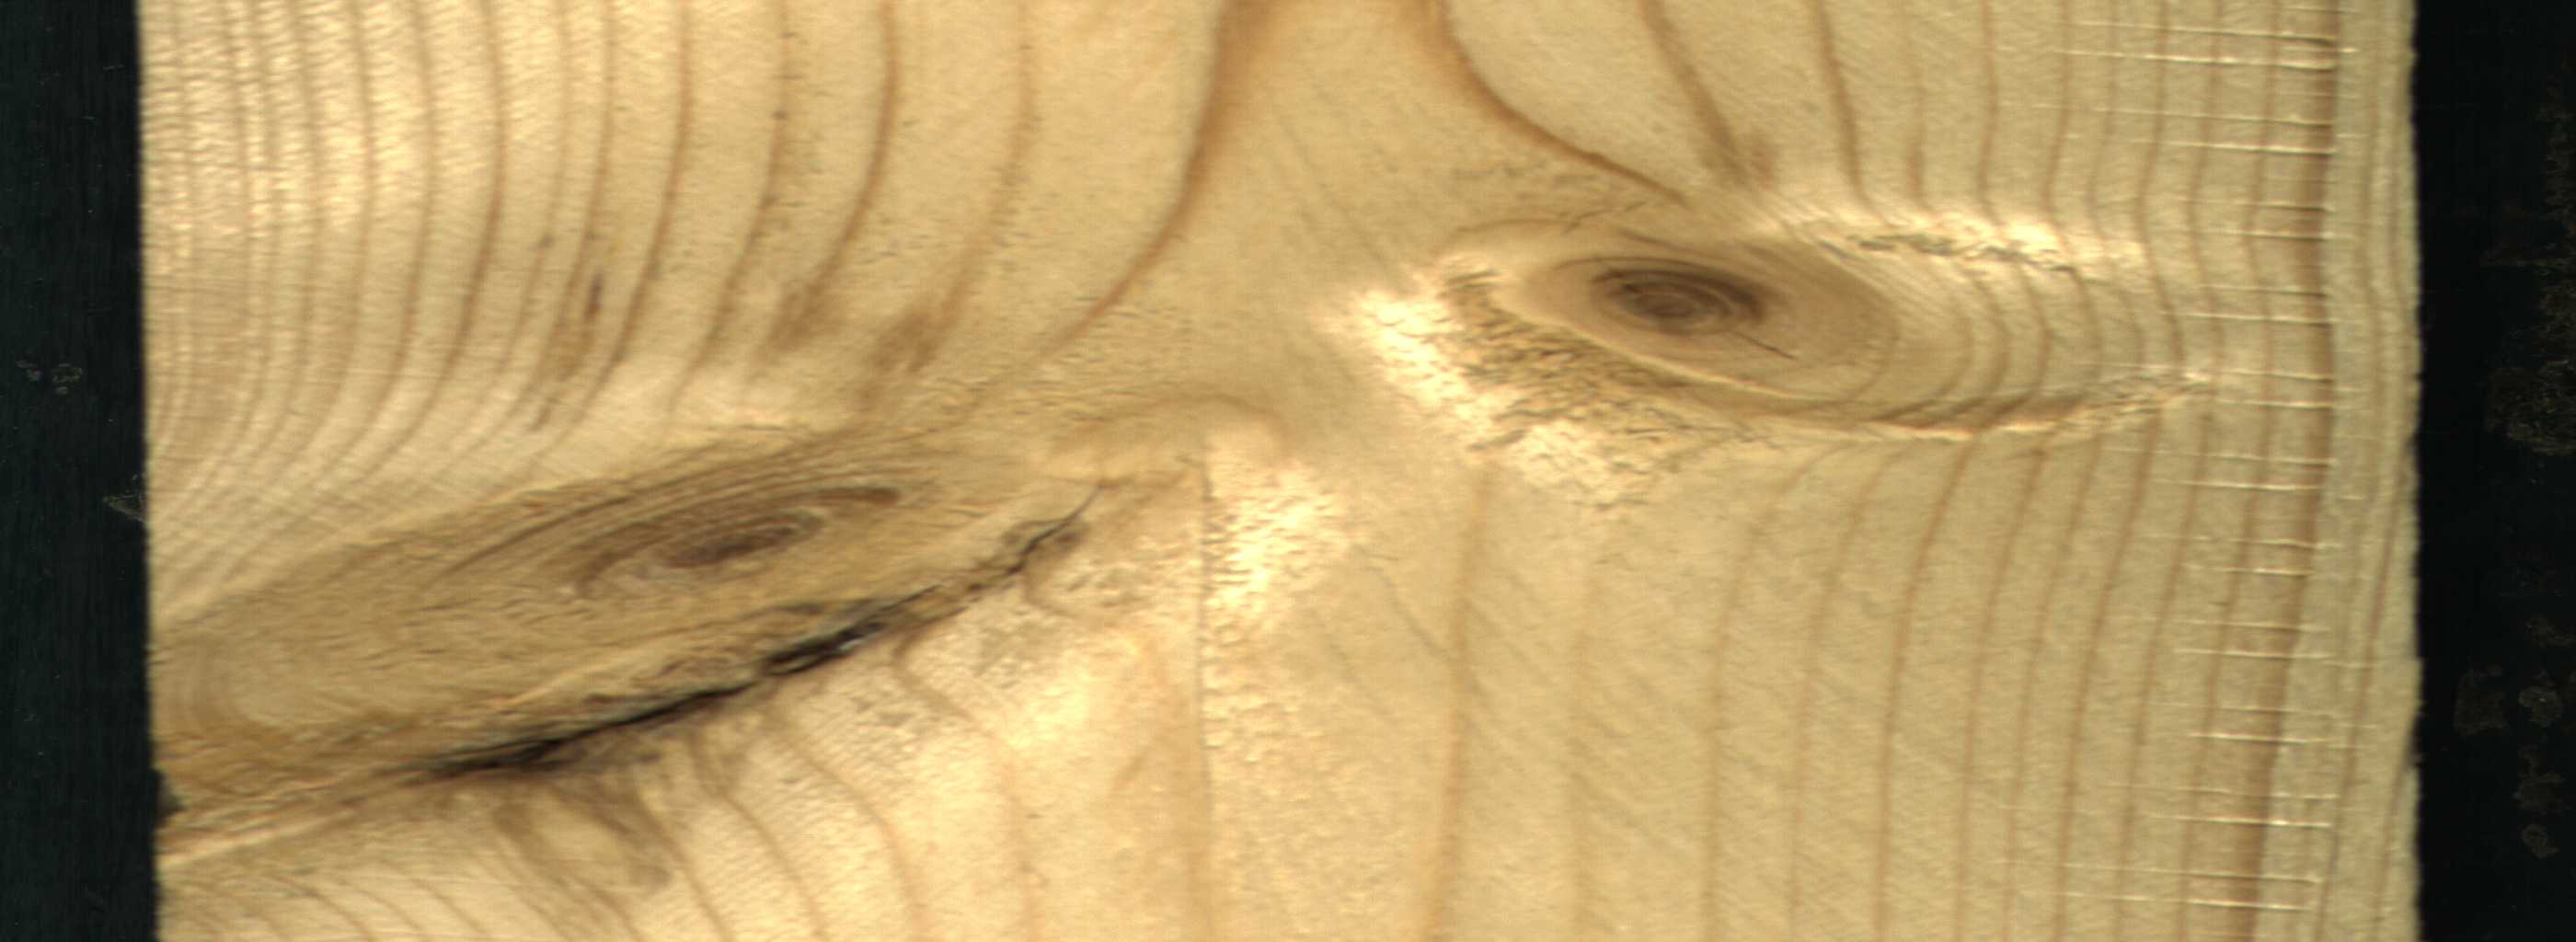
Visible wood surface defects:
knot_with_crack
Live_Knot
Live_Knot